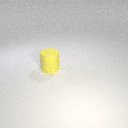
large yellow rubber cylinder